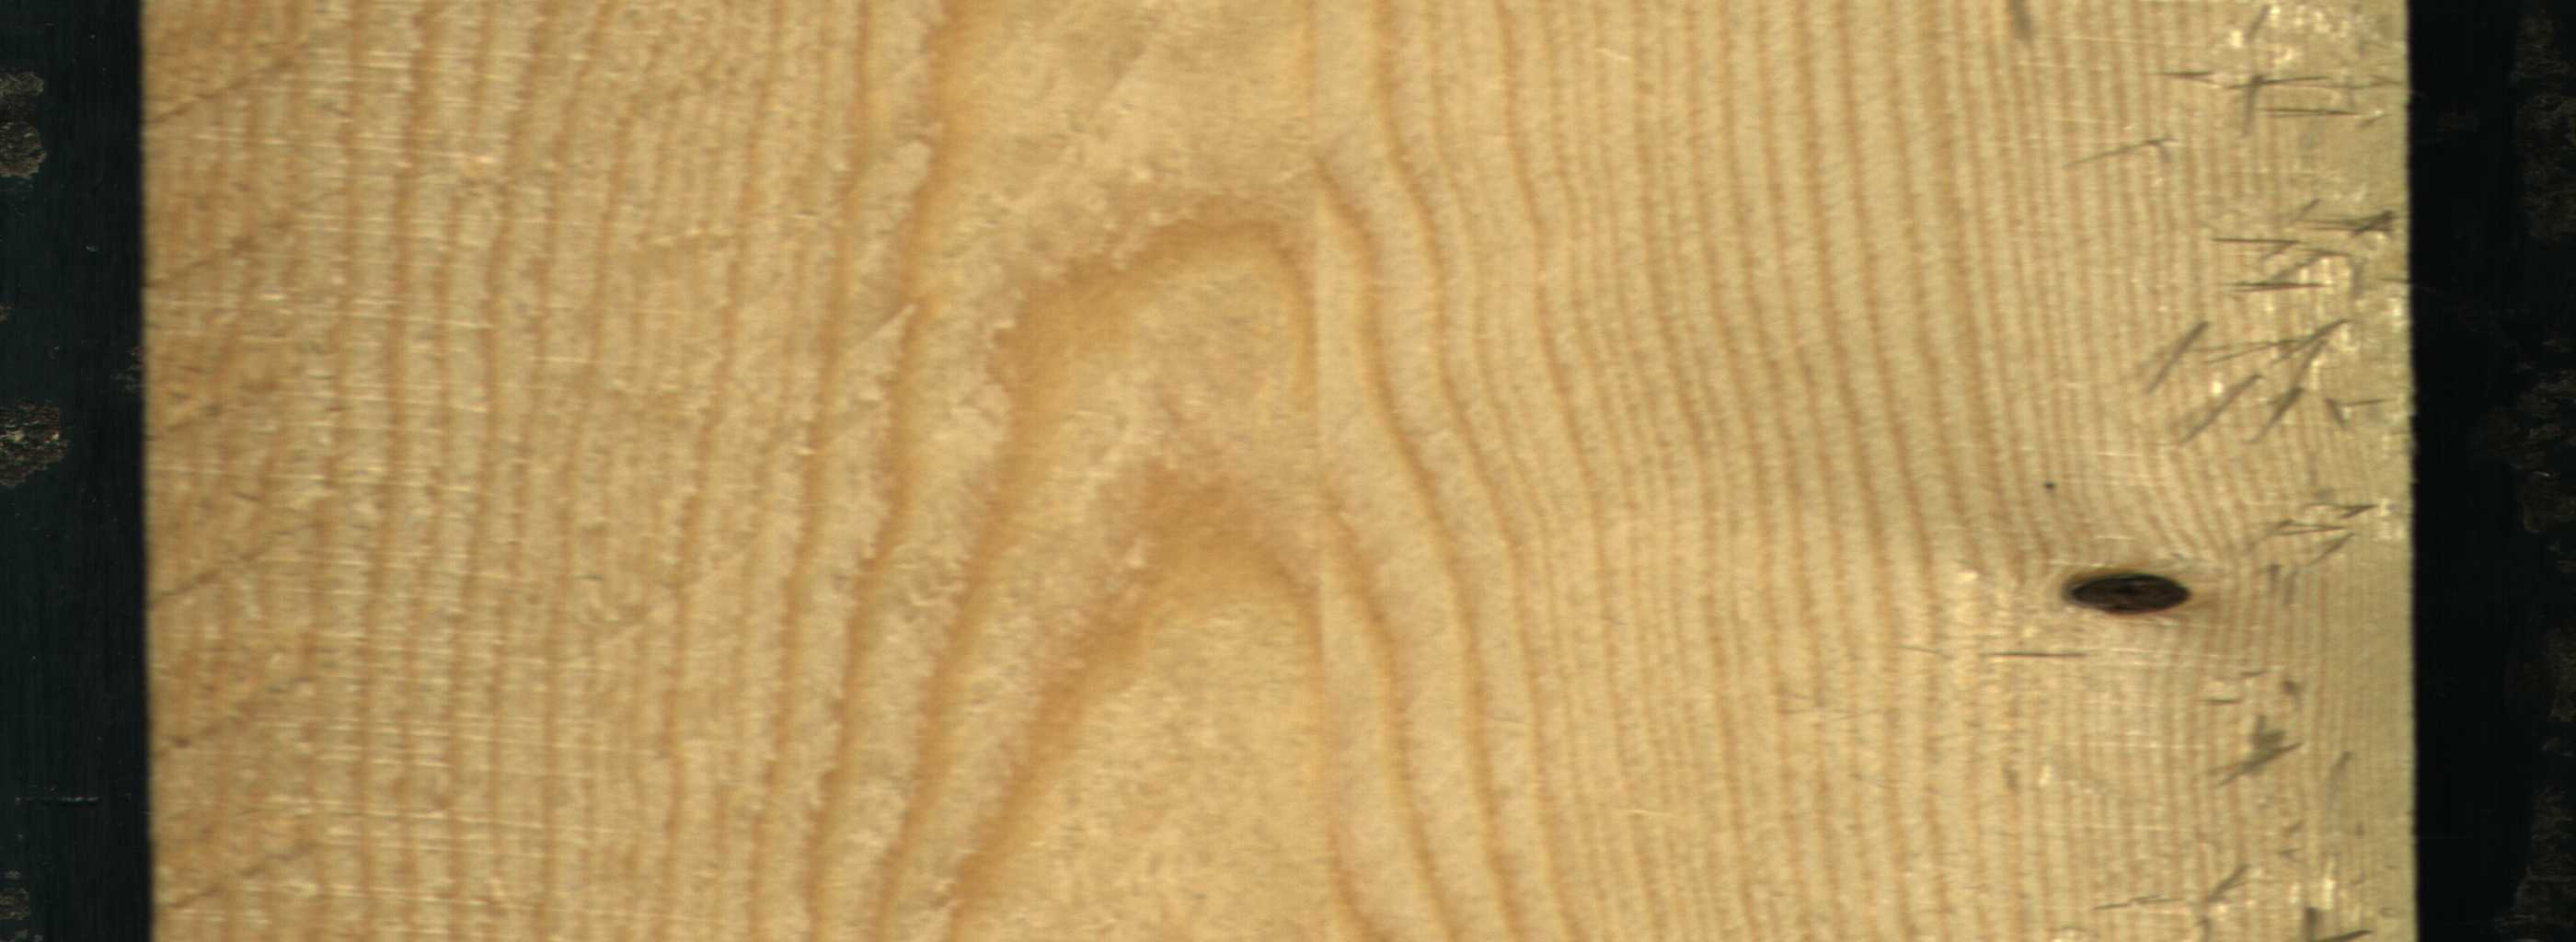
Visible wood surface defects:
Dead_Knot